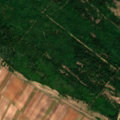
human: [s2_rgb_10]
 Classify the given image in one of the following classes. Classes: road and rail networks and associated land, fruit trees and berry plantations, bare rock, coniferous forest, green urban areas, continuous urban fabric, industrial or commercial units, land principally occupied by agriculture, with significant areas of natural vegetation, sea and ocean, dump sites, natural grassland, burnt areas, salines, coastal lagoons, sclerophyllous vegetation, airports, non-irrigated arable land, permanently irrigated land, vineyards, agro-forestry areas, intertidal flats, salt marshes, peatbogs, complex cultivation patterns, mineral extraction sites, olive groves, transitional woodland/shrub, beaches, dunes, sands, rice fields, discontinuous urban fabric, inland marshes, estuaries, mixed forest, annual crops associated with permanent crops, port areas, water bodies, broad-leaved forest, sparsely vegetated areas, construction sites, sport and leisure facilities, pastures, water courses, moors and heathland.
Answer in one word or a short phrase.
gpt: non-irrigated arable land, broad-leaved forest, mixed forest